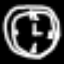
Label: clock